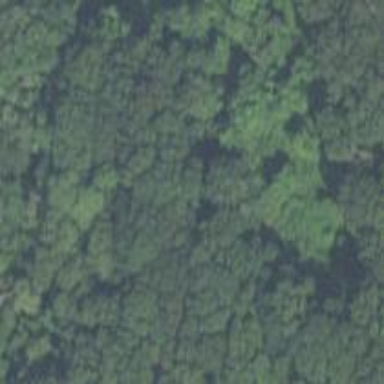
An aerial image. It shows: Mixed woodland with various types of leaves.